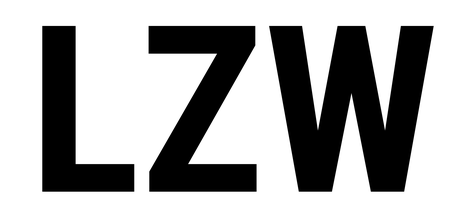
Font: Roboto_Condensed_Bold